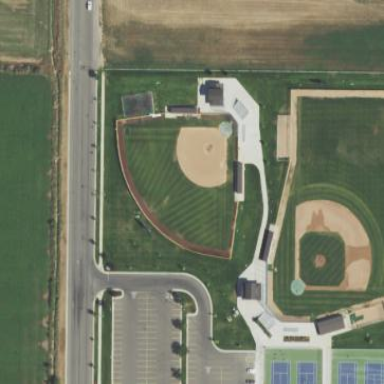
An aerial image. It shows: Softball pitch for leisure and sport activities.